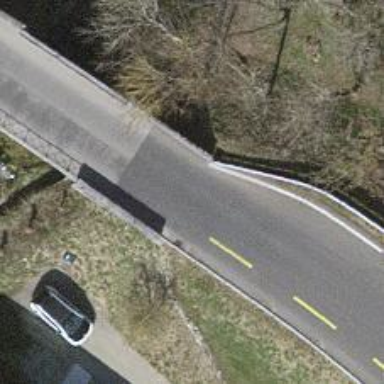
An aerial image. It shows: Tertiary road with bridge.